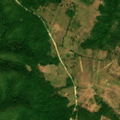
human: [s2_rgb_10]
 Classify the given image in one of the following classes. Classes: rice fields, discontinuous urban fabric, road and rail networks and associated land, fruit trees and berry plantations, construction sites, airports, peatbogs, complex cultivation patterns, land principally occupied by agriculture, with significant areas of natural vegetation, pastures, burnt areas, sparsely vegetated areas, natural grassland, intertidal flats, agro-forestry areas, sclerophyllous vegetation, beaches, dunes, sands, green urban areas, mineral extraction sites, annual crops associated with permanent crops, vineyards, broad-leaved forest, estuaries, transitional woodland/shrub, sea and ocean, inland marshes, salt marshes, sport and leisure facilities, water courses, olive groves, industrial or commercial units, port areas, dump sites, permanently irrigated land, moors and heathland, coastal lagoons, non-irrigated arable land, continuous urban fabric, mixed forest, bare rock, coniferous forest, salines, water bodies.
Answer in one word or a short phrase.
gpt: pastures, broad-leaved forest